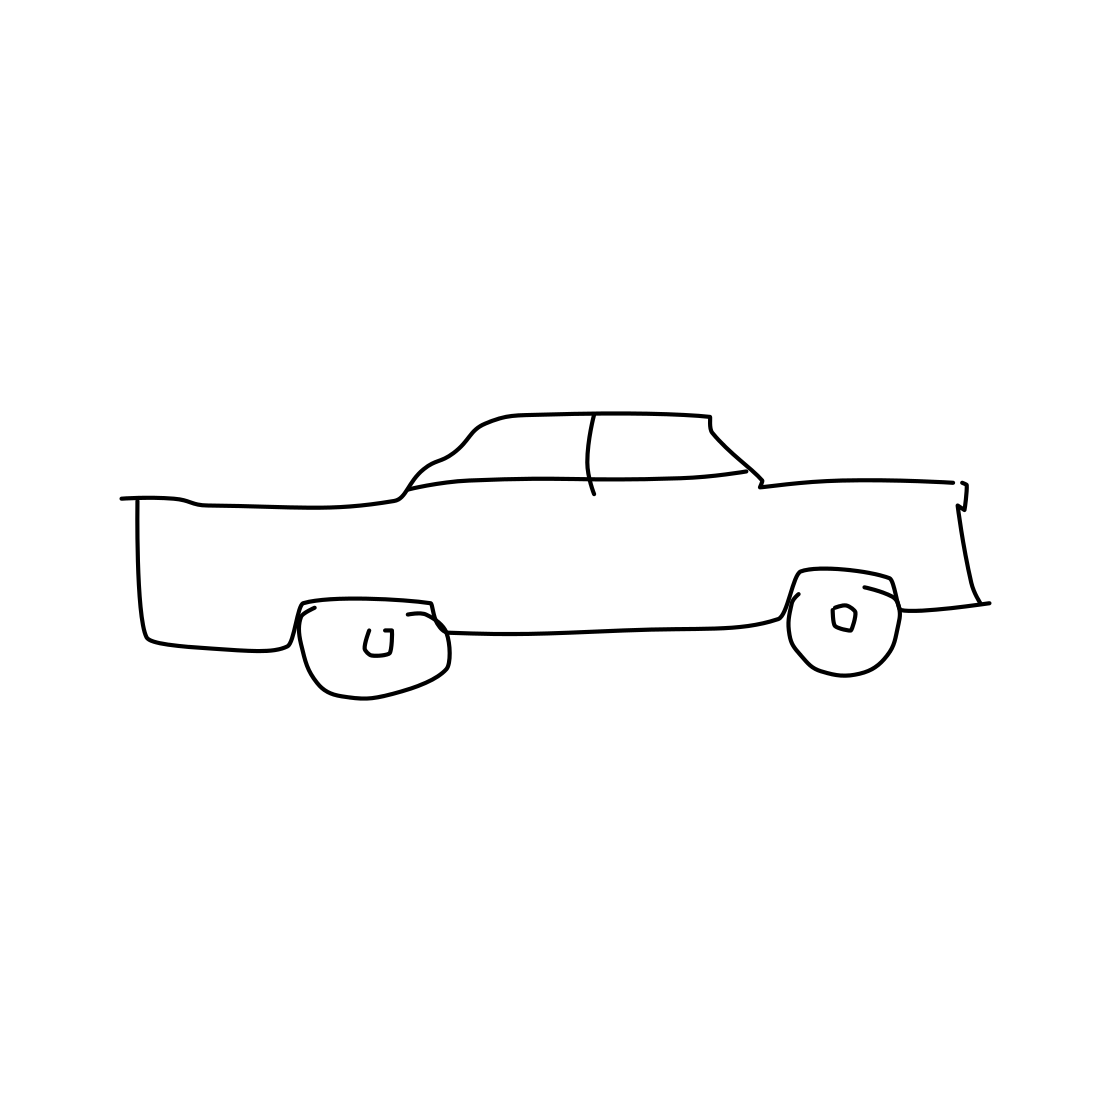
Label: car (sedan)